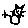
Label: cat